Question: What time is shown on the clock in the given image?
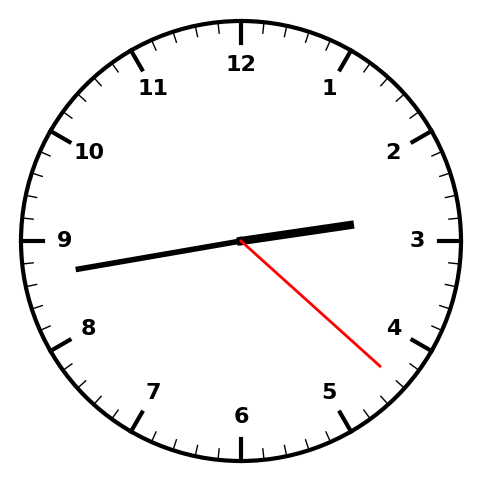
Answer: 02:43:22